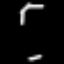
Label: octagon